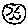
Label: smiley face